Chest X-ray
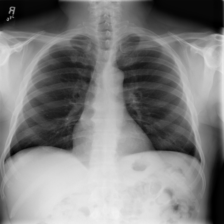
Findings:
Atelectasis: negative
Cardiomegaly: negative
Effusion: negative
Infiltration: negative
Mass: negative
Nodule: negative
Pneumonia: negative
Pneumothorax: negative
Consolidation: negative
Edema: negative
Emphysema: negative
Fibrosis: negative
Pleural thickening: negative
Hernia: negative